Question: I'm having trouble fetching data from realtime database. Everytime I insert a new data it duplicates the whole table. please help.
here is my output:

here is my code:
'''
function fetchData() {
var tbody;
const dbRef = query(
ref(database, "vote/"),
orderByChild("department"),
equalTo(getUrlParameter("department"))
);
onValue(dbRef, (snapshot) => {
const data = snapshot.val();
snapshot.forEach((childSnapshot) => {
var childKey = childSnapshot.key;
var childData = childSnapshot.val();
tbody += '<tr>
<td>${childData.judgeName}</td>
<td>${childData.score1}</td>
<td>${childData.score2}</td>
<td>${childData.score3}</td>
<td>${childData.score4}</td>
<td>${childData.score5}</td>
</tr>';
});
$(".list").html(tbody);
});
}
fetchData();
'''
I tried pushing it inside of array but nothing change its still duplicating the whole data/table
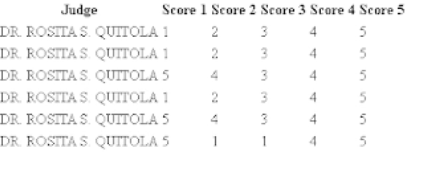
Answer: try this
'''
function fetchData() {
const dbRef = query(
ref(database, "vote/"),
orderByChild("department"),
equalTo(getUrlParameter("department"))
);
onValue(dbRef, (snapshot) => {
const data = snapshot.val();
let tbody = ''
snapshot.forEach((childSnapshot) => {
var childKey = childSnapshot.key;
var childData = childSnapshot.val();
tbody += '<tr>
<td>${childData.judgeName}</td>
<td>${childData.score1}</td>
<td>${childData.score2}</td>
<td>${childData.score3}</td>
<td>${childData.score4}</td>
<td>${childData.score5}</td>
</tr>';
});
$(".list").html(tbody);
});
}
'''